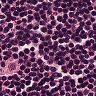
Metastatic tissue present: no